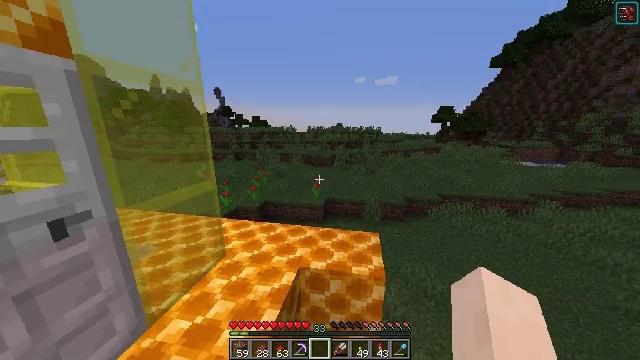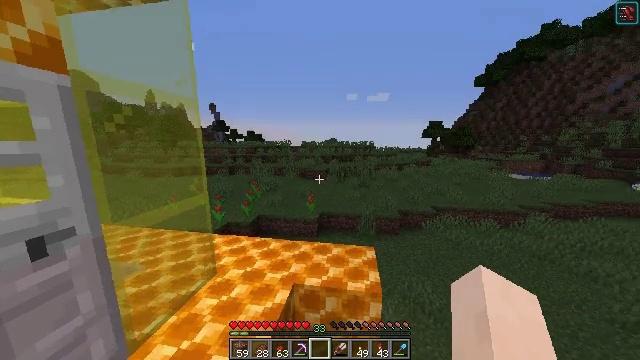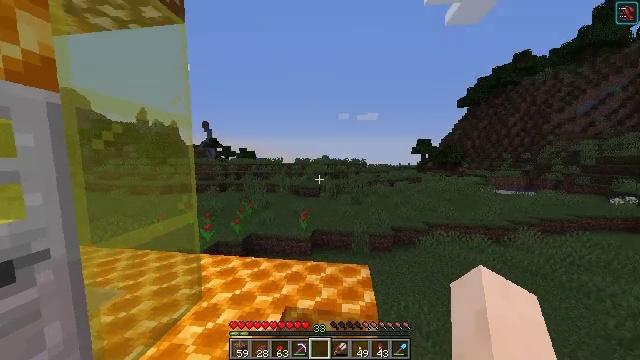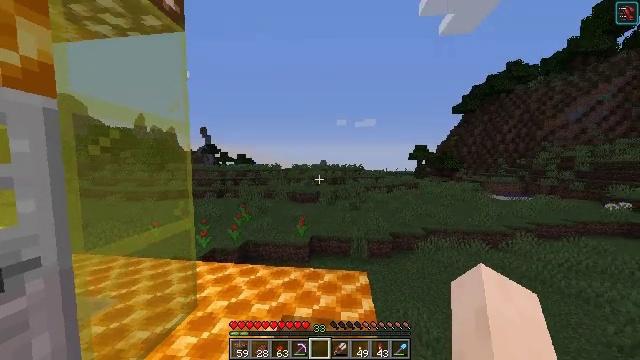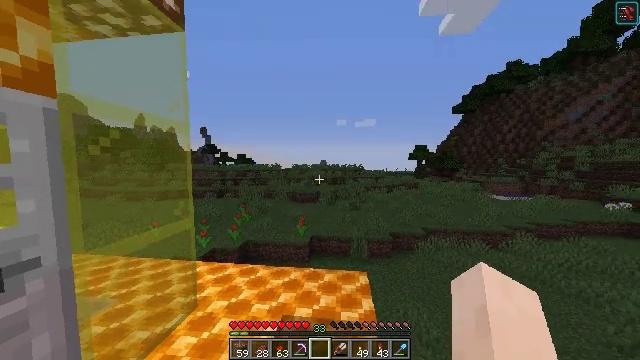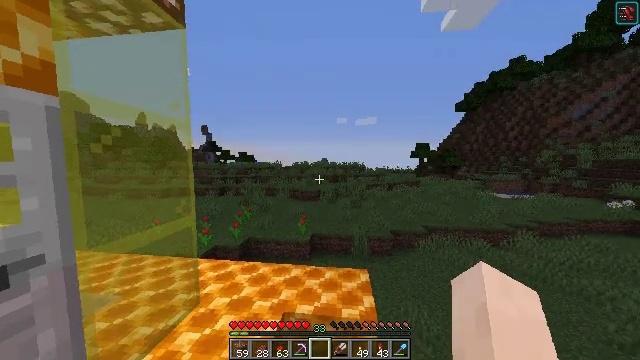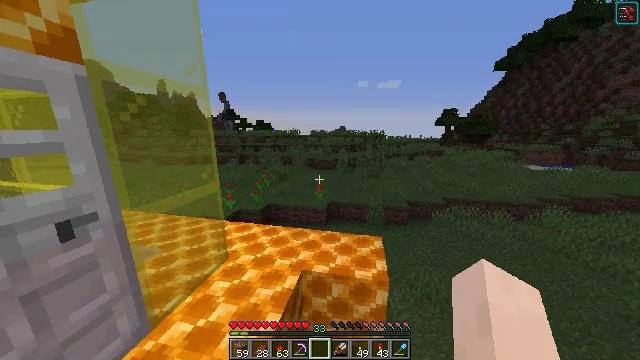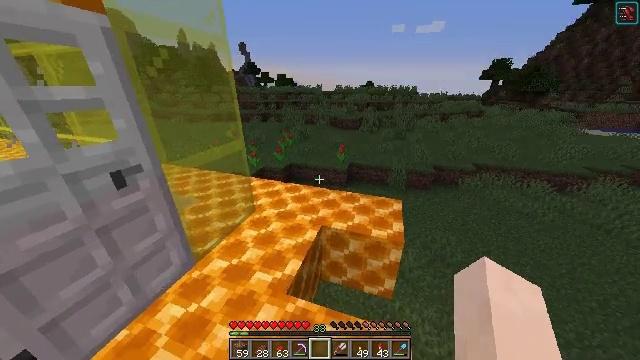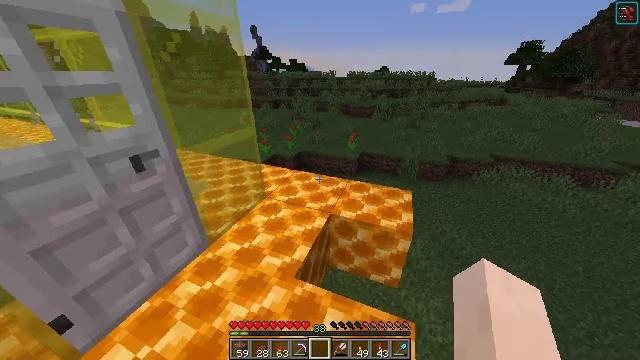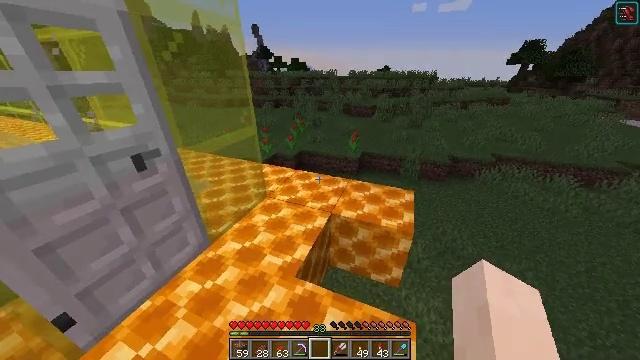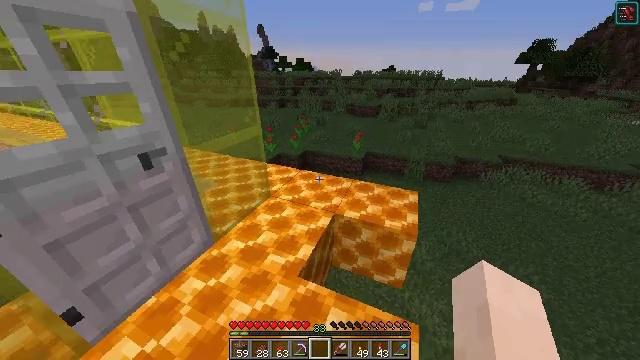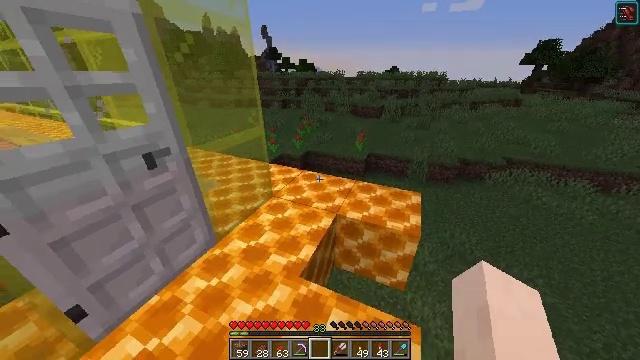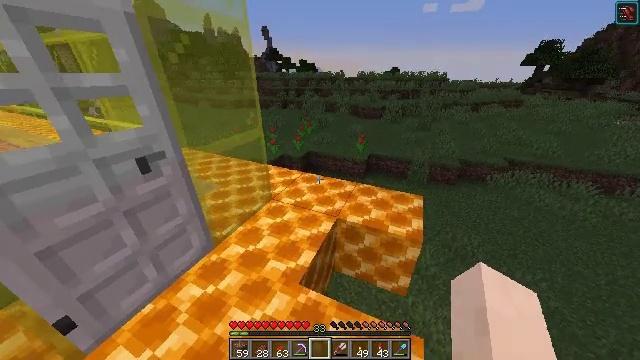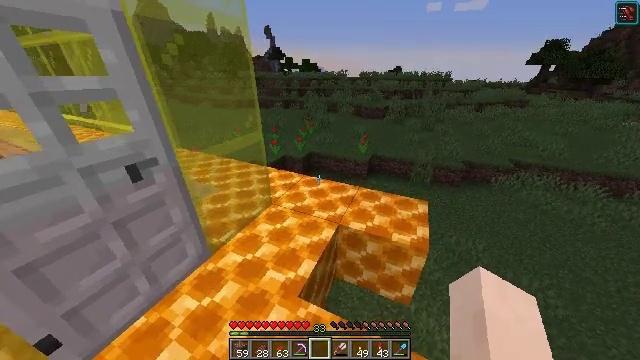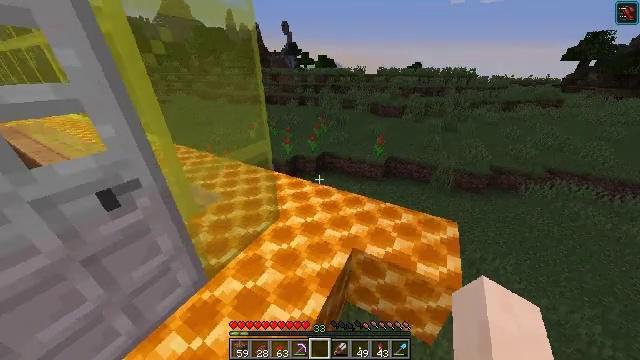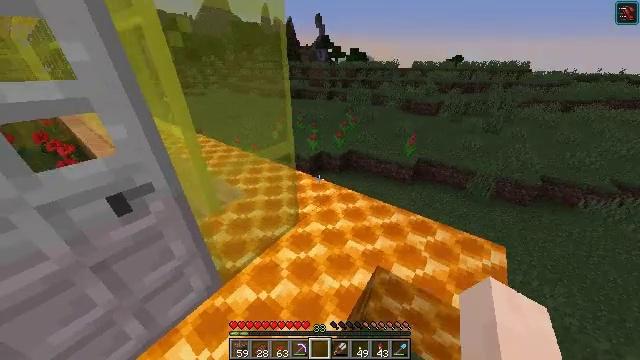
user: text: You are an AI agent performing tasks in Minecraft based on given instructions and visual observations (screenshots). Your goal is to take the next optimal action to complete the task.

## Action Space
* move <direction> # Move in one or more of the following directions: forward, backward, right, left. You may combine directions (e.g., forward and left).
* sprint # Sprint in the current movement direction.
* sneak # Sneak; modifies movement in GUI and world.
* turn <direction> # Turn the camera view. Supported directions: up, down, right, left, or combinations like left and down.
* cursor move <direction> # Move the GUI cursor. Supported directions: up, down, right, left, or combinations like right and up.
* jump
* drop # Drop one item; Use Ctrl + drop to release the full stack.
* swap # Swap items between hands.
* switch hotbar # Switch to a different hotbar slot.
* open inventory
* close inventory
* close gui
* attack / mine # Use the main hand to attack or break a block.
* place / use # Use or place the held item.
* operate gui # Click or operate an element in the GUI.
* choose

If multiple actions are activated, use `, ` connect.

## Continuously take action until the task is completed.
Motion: motion action
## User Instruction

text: Create a honeycomb block using the crafting table.
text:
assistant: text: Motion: turn right and up
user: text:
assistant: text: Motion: turn right and up
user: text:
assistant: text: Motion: turn up
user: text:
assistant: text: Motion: no_op
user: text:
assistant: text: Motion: no_op
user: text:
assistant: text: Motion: turn left and down
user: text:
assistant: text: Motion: turn left and down
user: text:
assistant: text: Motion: turn left and down
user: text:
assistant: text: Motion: no_op
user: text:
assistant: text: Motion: turn left
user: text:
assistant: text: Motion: no_op
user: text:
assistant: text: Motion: move forward
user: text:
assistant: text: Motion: move forward
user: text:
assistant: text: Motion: move forward, turn left
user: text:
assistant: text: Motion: move forward, turn left and down
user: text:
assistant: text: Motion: move forward, turn left
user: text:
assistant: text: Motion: move forward, turn left
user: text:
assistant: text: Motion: move forward, turn left
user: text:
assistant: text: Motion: move forward and move right, turn left
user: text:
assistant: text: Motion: move forward and move right, turn left
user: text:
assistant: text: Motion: move forward and move right, turn left
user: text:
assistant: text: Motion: turn left
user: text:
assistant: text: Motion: turn left
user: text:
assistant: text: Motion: turn left and up
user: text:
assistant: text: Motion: turn left and up
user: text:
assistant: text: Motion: turn left and up
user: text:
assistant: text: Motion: turn left and up
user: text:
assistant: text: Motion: no_op
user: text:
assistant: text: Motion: no_op
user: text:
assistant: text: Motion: turn left